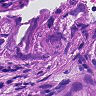
Metastatic tissue present: yes